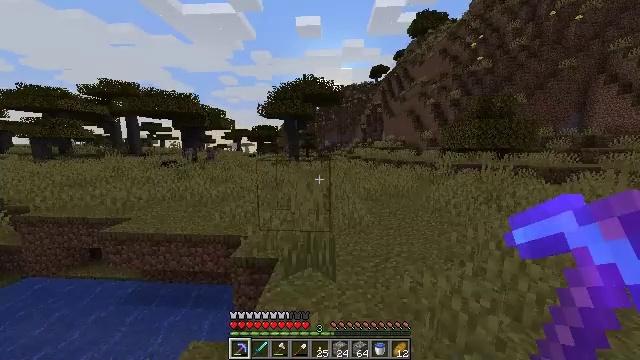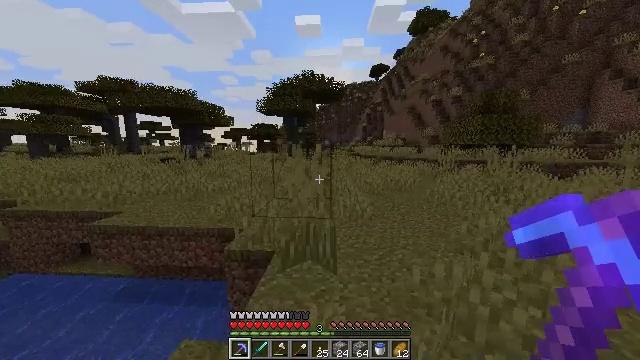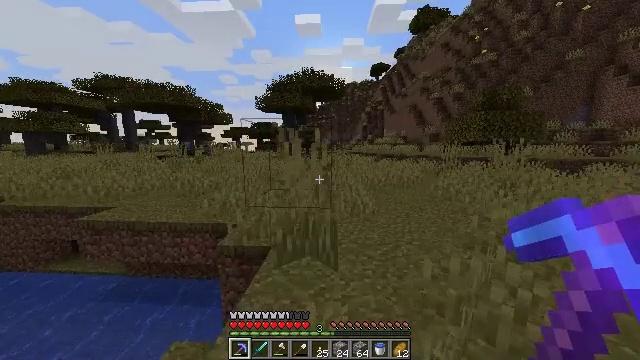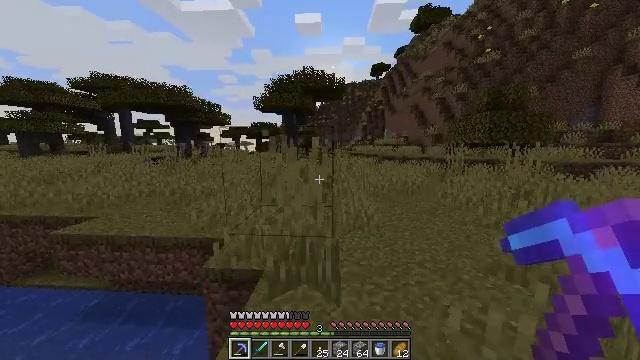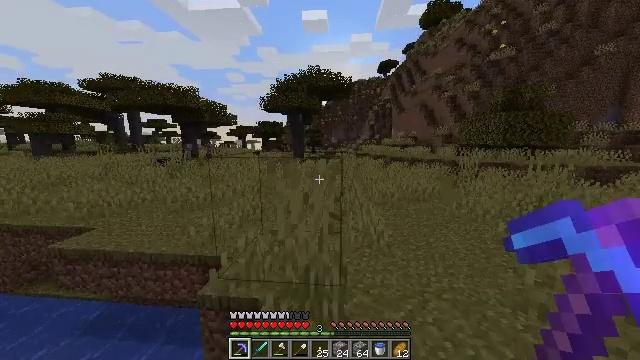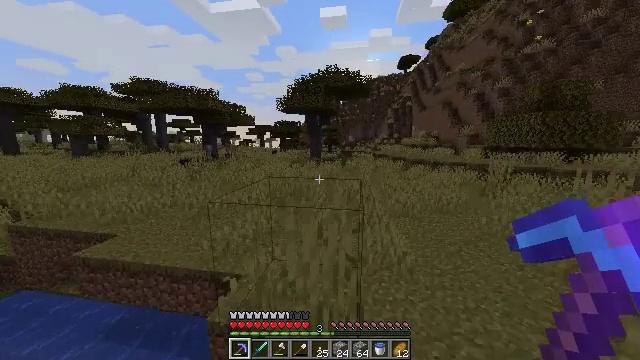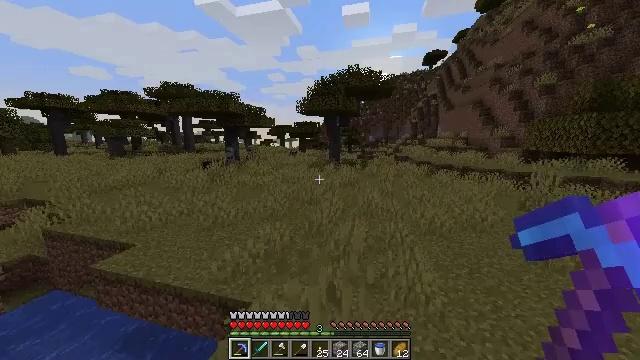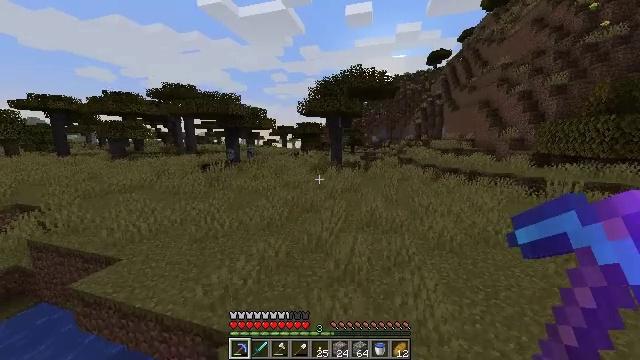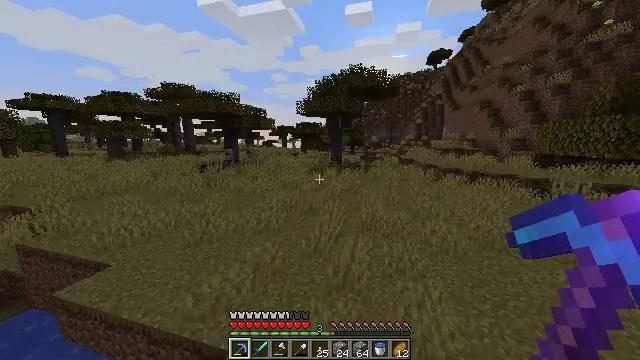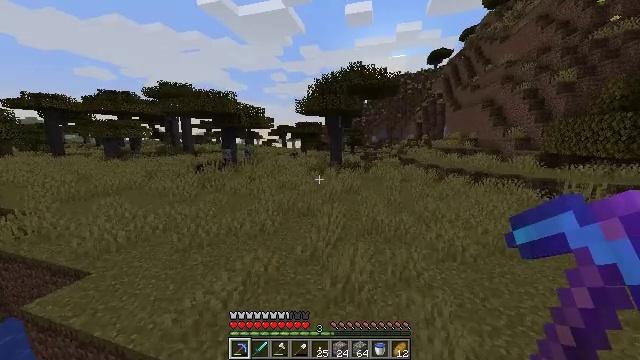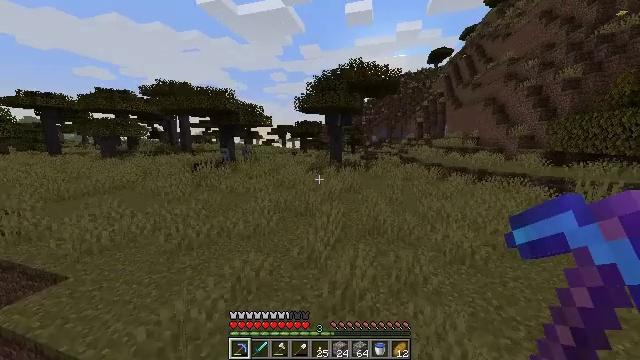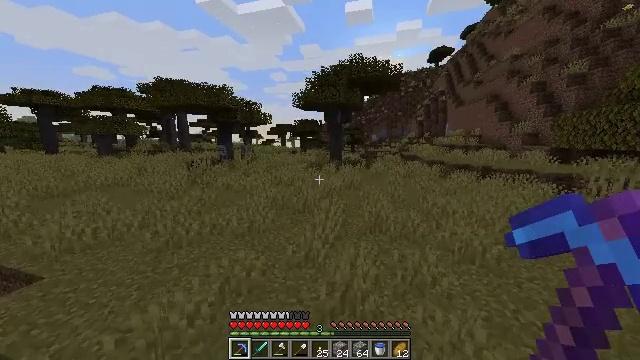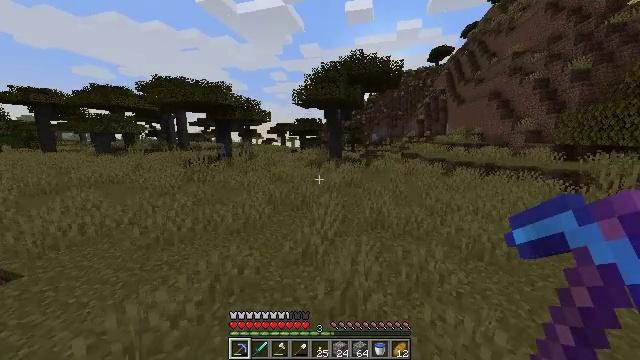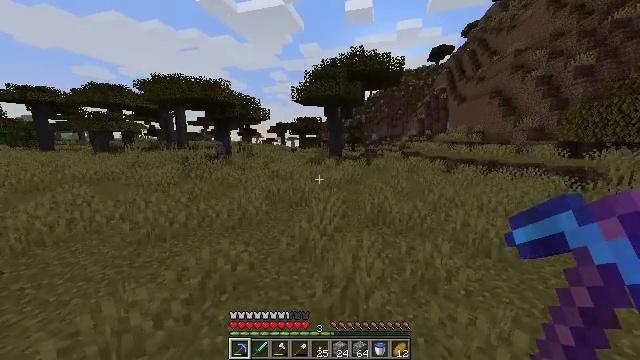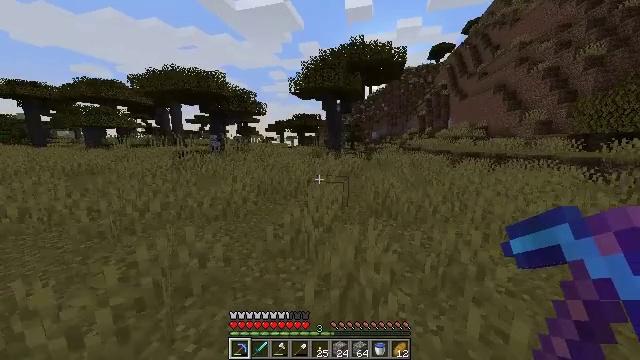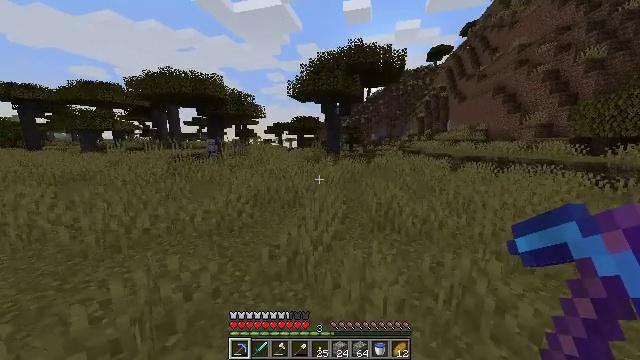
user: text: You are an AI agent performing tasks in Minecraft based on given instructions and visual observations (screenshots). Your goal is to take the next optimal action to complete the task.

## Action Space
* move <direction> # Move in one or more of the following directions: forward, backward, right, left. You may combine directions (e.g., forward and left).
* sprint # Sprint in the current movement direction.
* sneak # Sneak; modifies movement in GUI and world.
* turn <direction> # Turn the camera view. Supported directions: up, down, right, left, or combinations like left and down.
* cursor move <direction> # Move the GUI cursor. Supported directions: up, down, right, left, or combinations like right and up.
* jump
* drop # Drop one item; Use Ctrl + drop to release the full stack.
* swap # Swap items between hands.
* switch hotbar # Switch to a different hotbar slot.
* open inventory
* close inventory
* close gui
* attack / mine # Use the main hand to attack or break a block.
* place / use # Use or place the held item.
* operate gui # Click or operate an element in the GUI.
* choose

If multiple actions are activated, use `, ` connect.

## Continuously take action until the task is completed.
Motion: motion action
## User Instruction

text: Collect tall grass by breaking it.
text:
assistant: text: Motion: move forward, sprint, jump
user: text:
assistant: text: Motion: move forward, sprint, jump
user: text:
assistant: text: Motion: move forward, sprint, jump
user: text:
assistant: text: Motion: move forward, sprint, turn left, jump
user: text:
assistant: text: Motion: move forward, sprint, turn left, jump
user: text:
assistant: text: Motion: move forward, sprint, turn left, jump
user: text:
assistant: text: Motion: move forward, sprint, jump
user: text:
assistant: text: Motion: move forward, sprint, jump
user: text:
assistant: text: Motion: move forward, sprint, jump
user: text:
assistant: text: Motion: move forward, sprint, jump
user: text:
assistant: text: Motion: move forward, sprint, jump
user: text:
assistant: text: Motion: move forward, sprint, jump
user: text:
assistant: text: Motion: move forward, sprint, jump
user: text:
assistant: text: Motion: move forward, sprint, jump
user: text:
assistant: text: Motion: move forward, sprint, jump
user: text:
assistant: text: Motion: move forward, sprint, jump
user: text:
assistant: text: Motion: move forward, sprint, turn right, jump
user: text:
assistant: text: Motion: move forward, sprint, turn right, jump
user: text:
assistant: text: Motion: move forward and move left, sprint, turn right, jump
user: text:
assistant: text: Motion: move forward and move left, sprint, turn right, jump
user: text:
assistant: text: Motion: move forward and move left, sprint, turn right, jump
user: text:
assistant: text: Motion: move forward and move left, sprint, turn right, jump
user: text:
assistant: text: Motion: move forward and move left, sprint, jump
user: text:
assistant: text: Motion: move forward and move left, sprint, jump
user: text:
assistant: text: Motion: move forward and move left, sprint, jump
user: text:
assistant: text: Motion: move forward and move left, sprint, jump
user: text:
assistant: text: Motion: move forward and move left, sprint, jump
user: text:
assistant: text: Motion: move forward and move left, sprint, jump
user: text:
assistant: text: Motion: move forward, sprint, jump
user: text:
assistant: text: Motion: move forward, sprint, jump